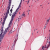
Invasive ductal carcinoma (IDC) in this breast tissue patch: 0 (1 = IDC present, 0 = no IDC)